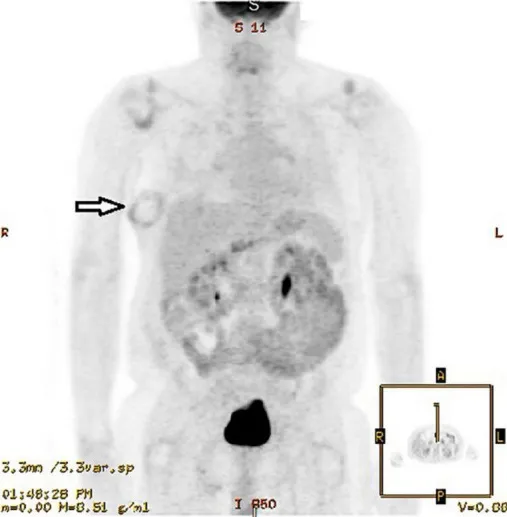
(B) Positron emission tomography (PET) scan performed 30 October 2020, 1 week after excision of the soft tissue nodule, showed a rounded mass that measured up to 6.7 cm with a rim of abnormal fluorodeoxyglucose (FDG) activity surrounding the mass (arrow). The enlargement was attributed in part to a hematoma that developed after the initial excision. However, a wide re-excision on 23 November 2020 showed that the melanoma had spread to the inked resection margins with positive lymph nodes containing metastatic melanoma in the subcutaneous adipose tissue and tumor nodules in the deeper subcutaneous tissue.
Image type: radiology (pet)